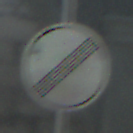
Verkehrszeichen: EndeSaemtlicherBegrenzungen
Umgebung: Outdoor, Suburban
Tageszeit: Midday
Wetter: Clear
Licht: Natural
Jahreszeit: NotSpecified
Kontrast: HighContrast